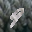
Label: 9